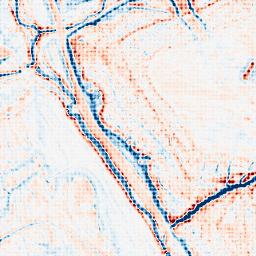
Category: edge_preserving
Decomposition family: anisotropic_diffusion
Decomposition parameters: iterations: 20
kappa: 50
gamma: 0.2
Upsampling method: sinc_blackman
Upsampling parameters: scale: 4
kernel_size: 4
Upsampling scale: 4